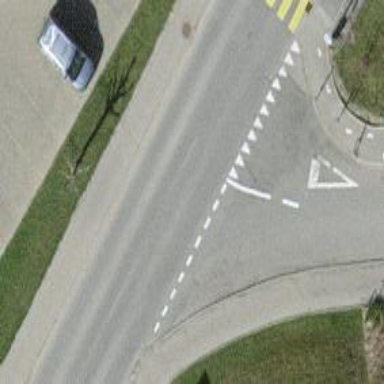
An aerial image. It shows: Road with "give way" sign.